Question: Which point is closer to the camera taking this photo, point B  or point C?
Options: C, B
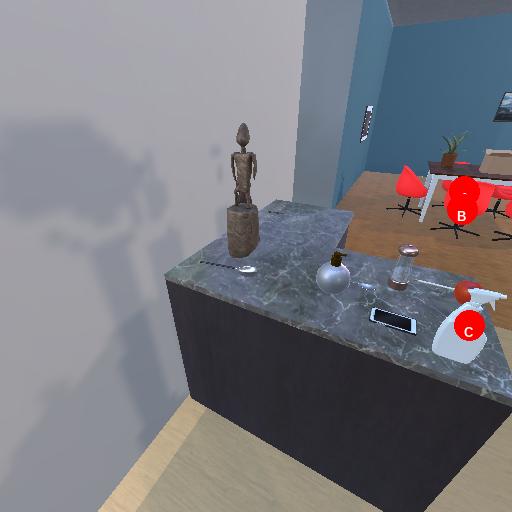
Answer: C